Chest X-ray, PA view. Patient: 31 years old, sex M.
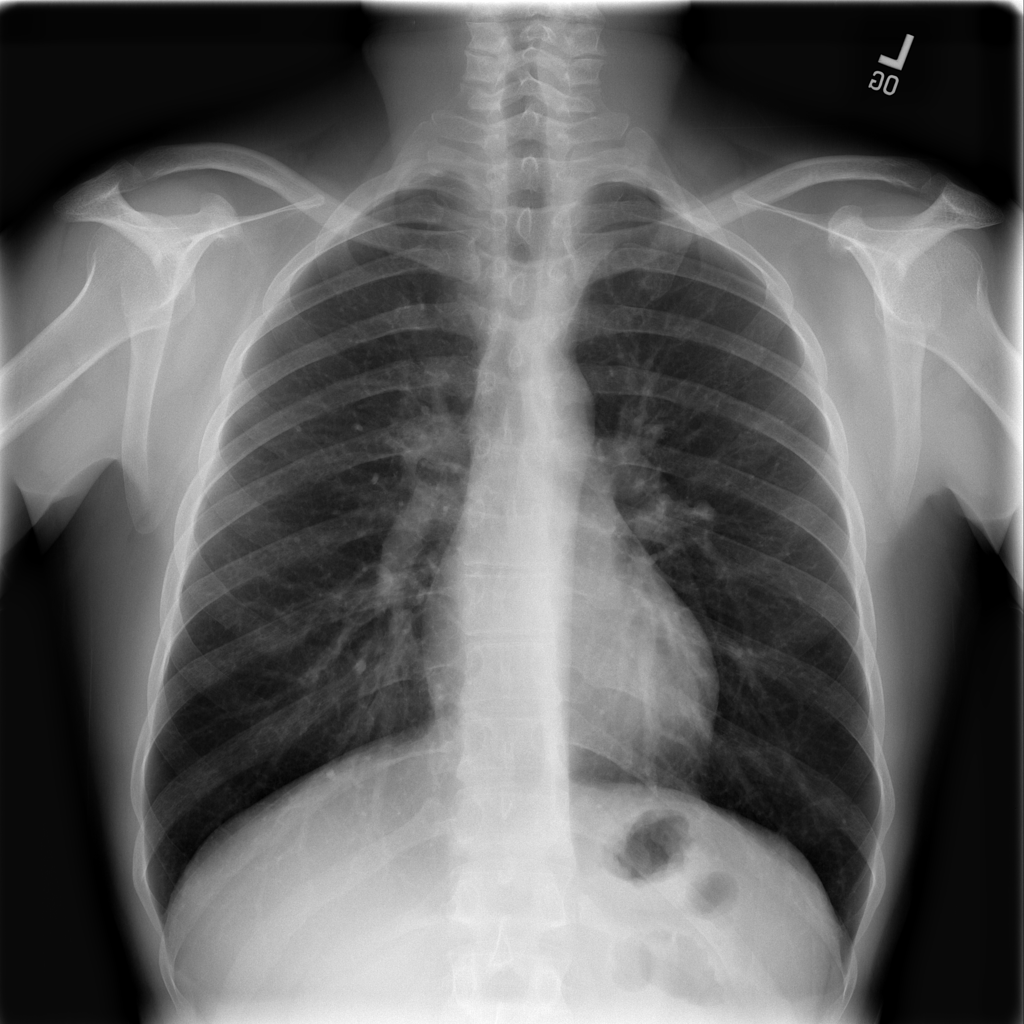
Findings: No Finding